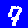
Digit: 7